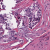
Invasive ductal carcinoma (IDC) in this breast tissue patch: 1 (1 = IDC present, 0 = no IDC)